Aerial crown-view tile of a tropical tree (Barro Colorado Island, Panama), acquired 20250616:
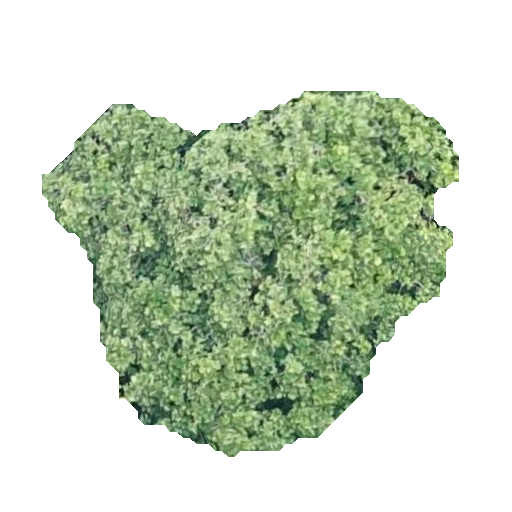
Species: Anacardium excelsum
GBIF accepted scientific name: Anacardium excelsum
Crown area: 153.67 m²